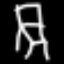
Label: chair